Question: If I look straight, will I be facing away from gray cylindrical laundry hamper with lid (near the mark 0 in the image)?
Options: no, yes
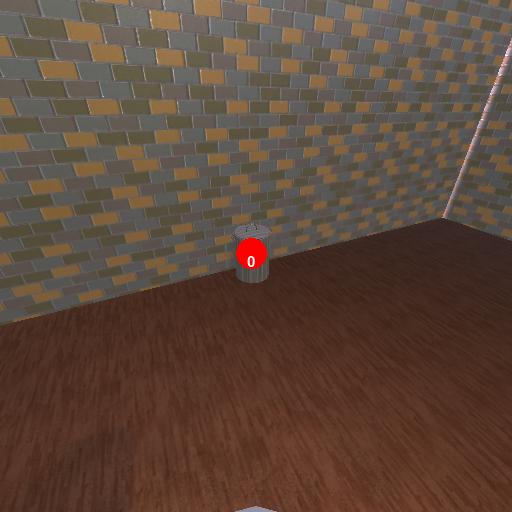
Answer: no